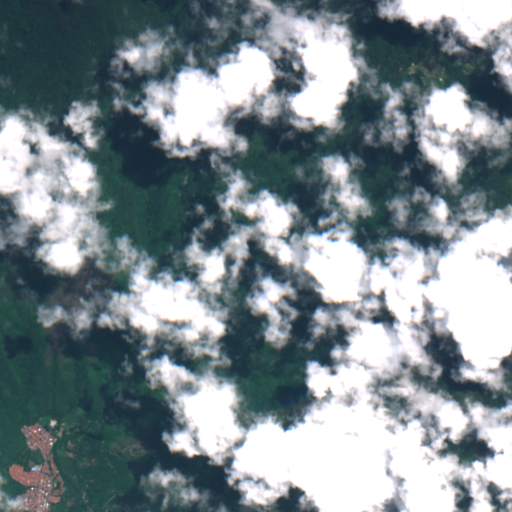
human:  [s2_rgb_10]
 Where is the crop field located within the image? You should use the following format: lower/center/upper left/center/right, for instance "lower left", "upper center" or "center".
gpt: The crop field is located in the upper center of the image.
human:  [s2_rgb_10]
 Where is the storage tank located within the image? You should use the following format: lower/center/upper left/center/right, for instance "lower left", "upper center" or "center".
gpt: The storage tank is located in the lower left of the image.
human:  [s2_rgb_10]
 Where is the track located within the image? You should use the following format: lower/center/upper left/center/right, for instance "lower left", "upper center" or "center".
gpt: There is no track in the image.